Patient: sex M, age 74
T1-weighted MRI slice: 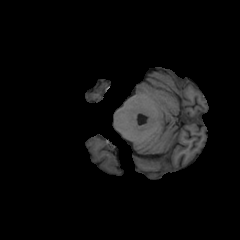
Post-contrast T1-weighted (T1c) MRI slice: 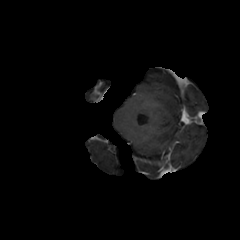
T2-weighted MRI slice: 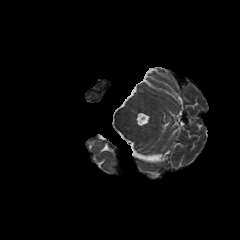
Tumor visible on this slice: no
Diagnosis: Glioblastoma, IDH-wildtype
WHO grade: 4